Question: Not sure how to describe this issue, but I only get it in Firefox and not any other browser.
When clicking around, the page sometimes blows up with the attached pic. Sometimes it has even more characters than that, and you can see things like LAME encoder referenced. Anyone know what the deal is? All site caching is disabled. I am no pro with flash so I don't know what is causing this.
I am using the Boutell XSPF player due to its support of Autoresume, if that helps. I added it to the list of players, and have the flash embed code in a block.
I am achieving this using the Drupal Audio module and submodules supporting it.

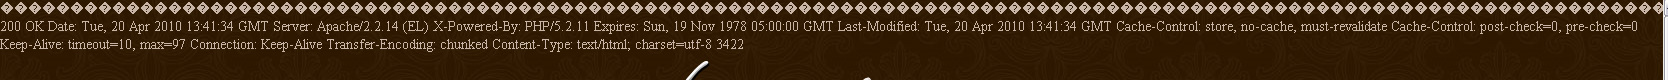
Answer: Looks like a server issue. Doesn't happen live.